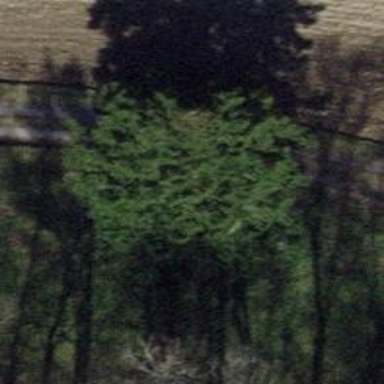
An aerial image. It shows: Needle-leaved tree in nature.